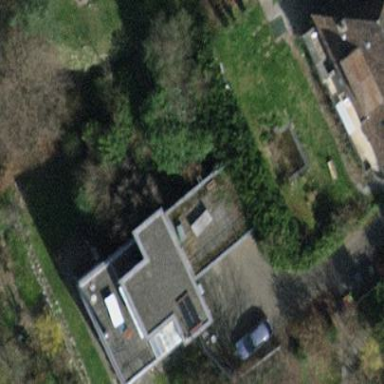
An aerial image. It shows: Building with flat roof oriented across its structure.